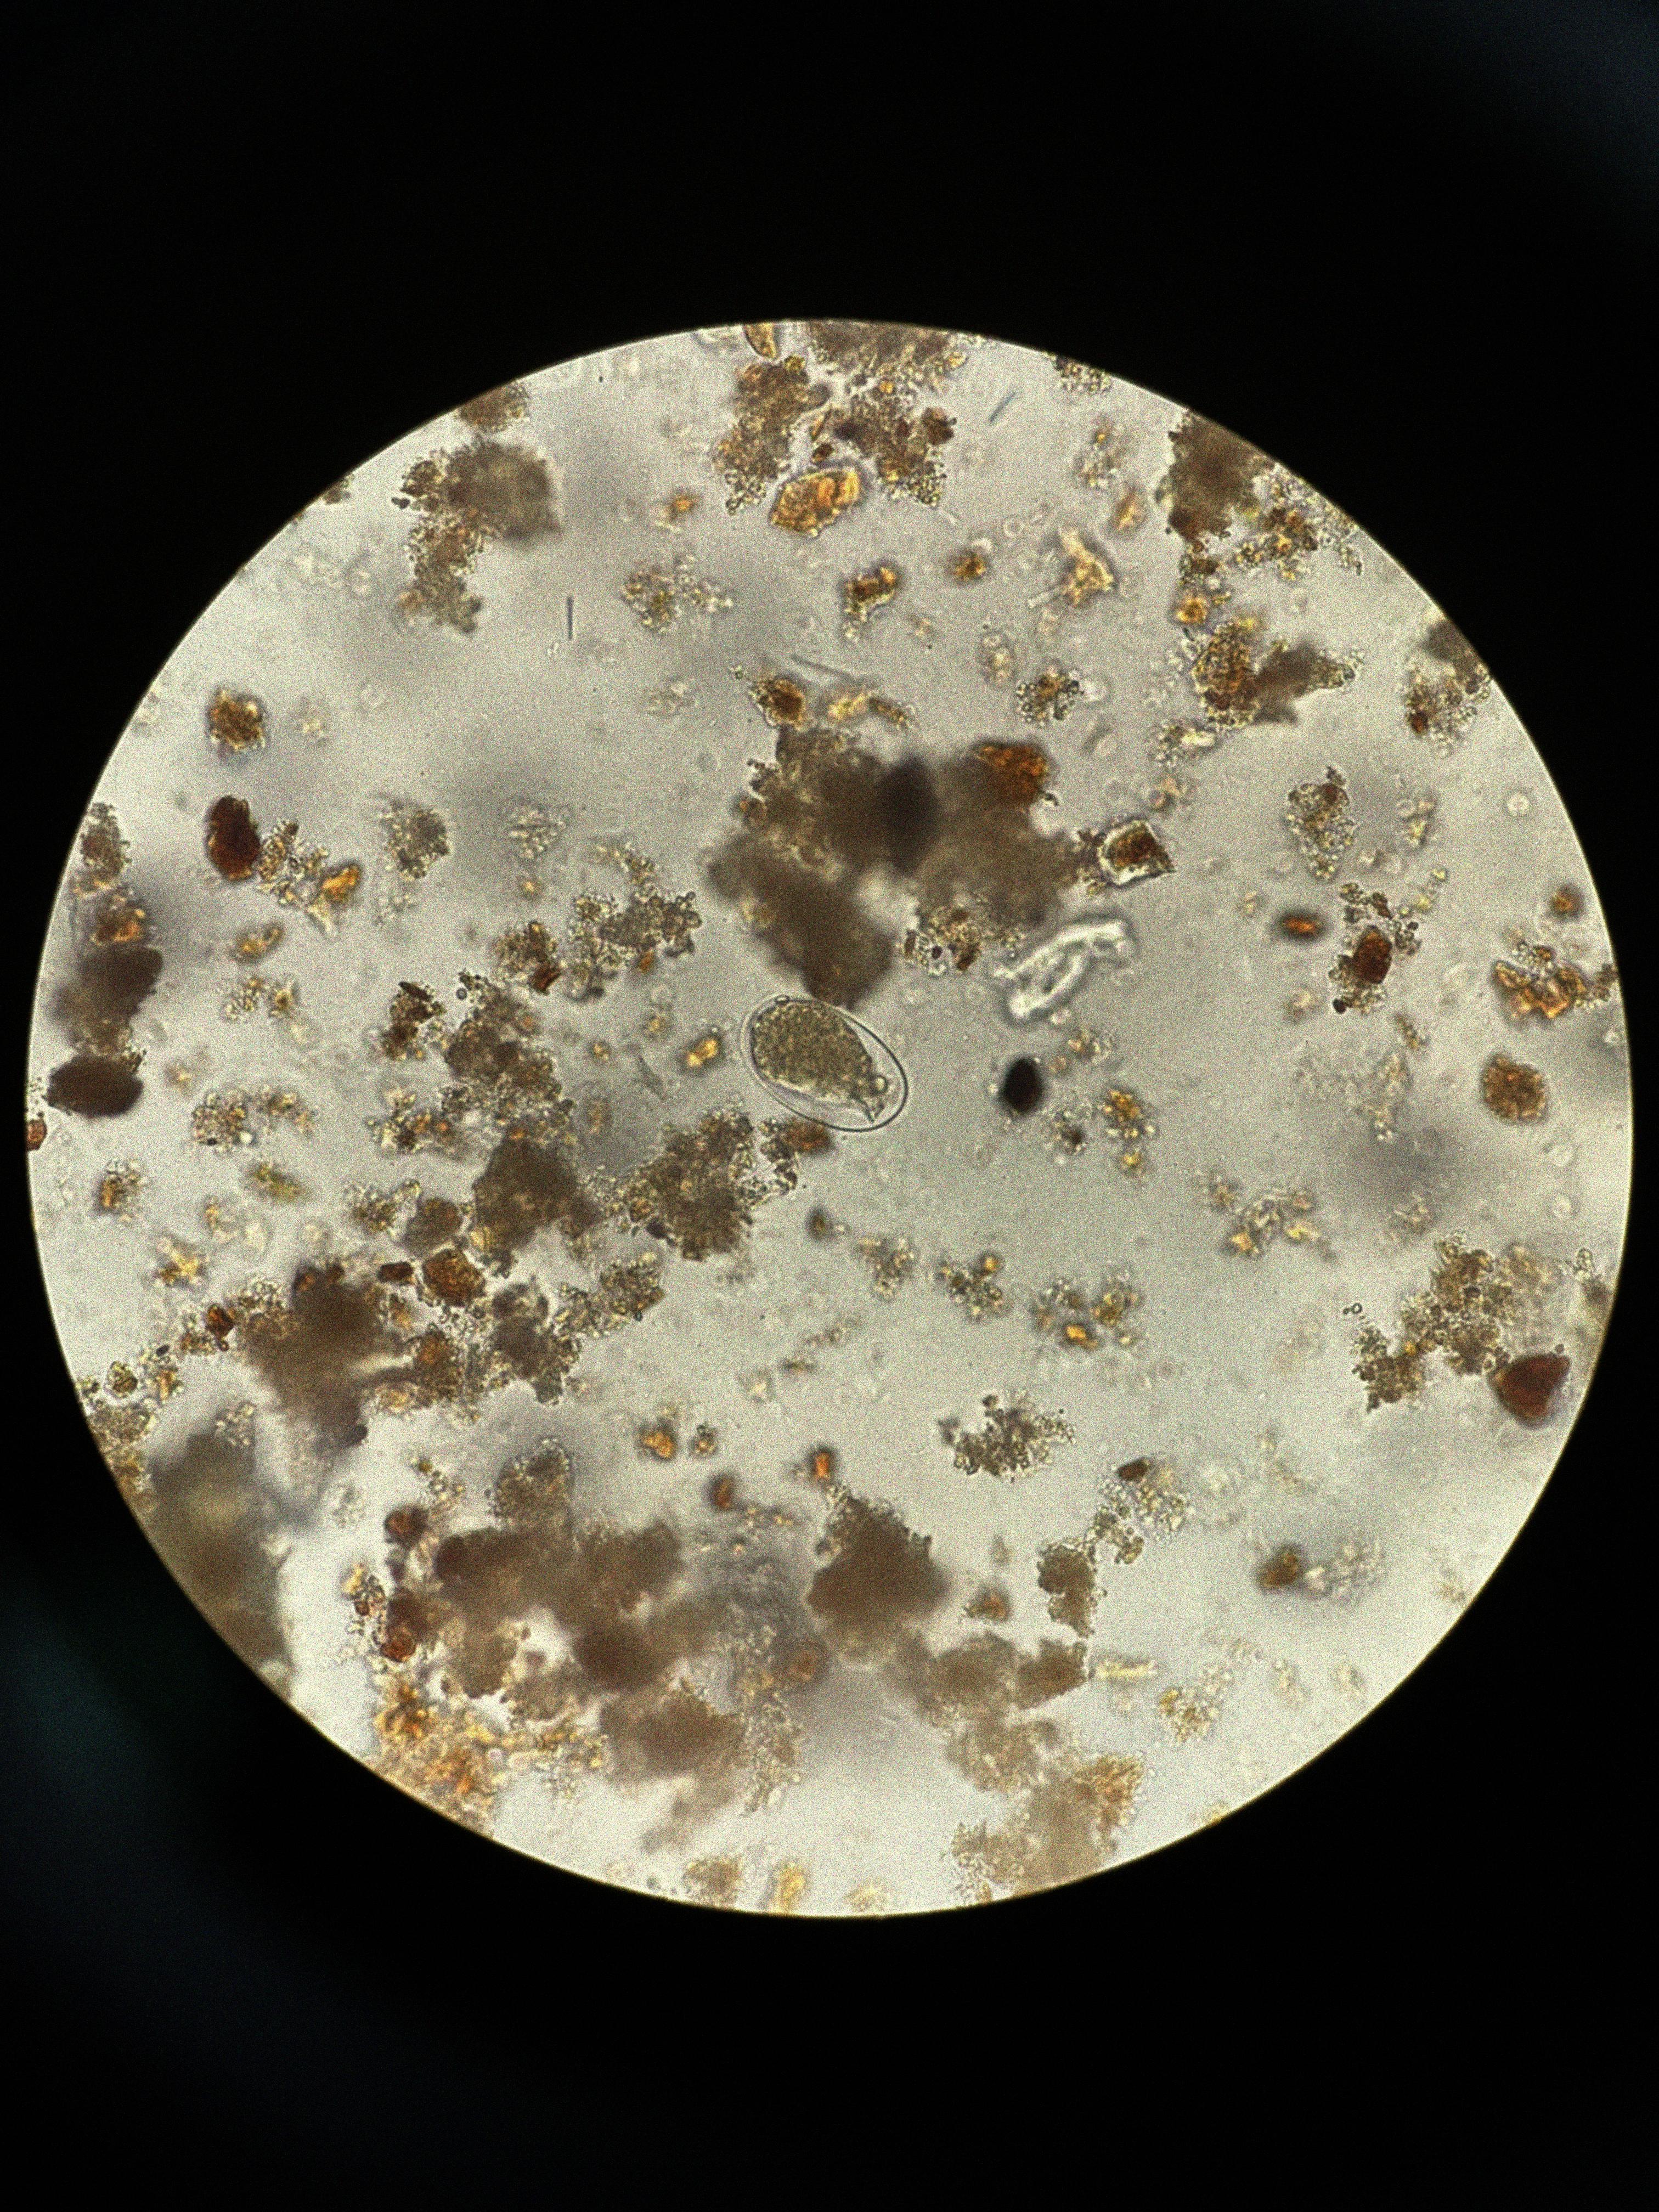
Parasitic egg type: Hookworm egg